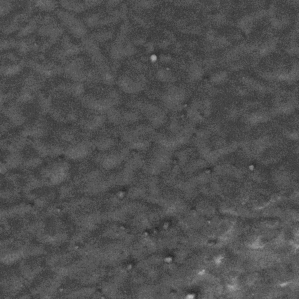
Label: frost